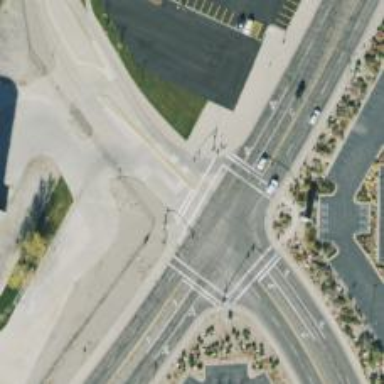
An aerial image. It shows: Crossing with marked lines on the road.